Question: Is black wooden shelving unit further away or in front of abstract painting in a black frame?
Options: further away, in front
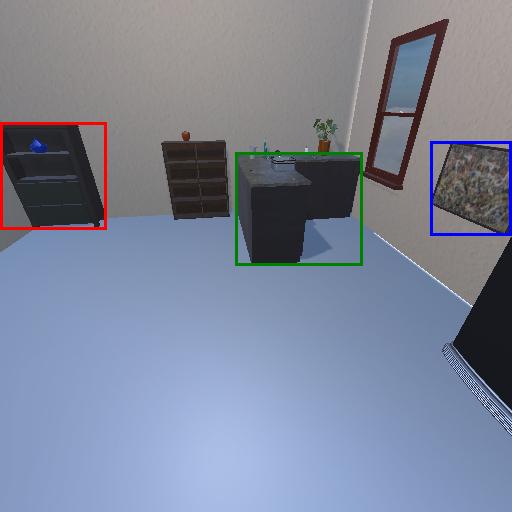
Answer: further away